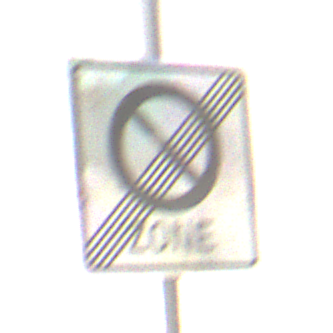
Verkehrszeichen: EndeEingeschraenktesHalteverbotZone
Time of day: Midday
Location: Outdoor (Nature)
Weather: Overcast
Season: NotSpecified
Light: Natural